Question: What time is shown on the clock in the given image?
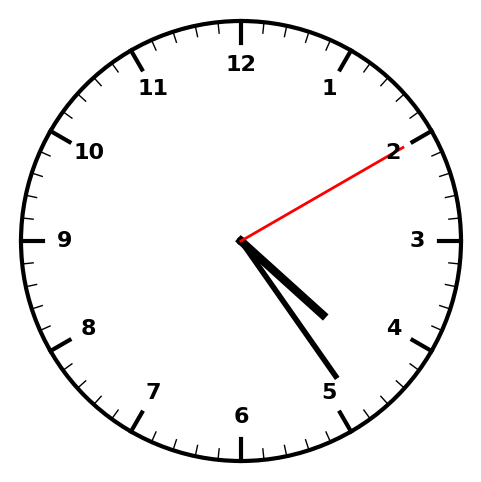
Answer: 04:24:10